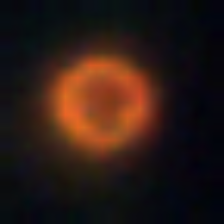
Taxon: NanoPlankton
Group: Other